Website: home-depot
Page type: customer-info-address
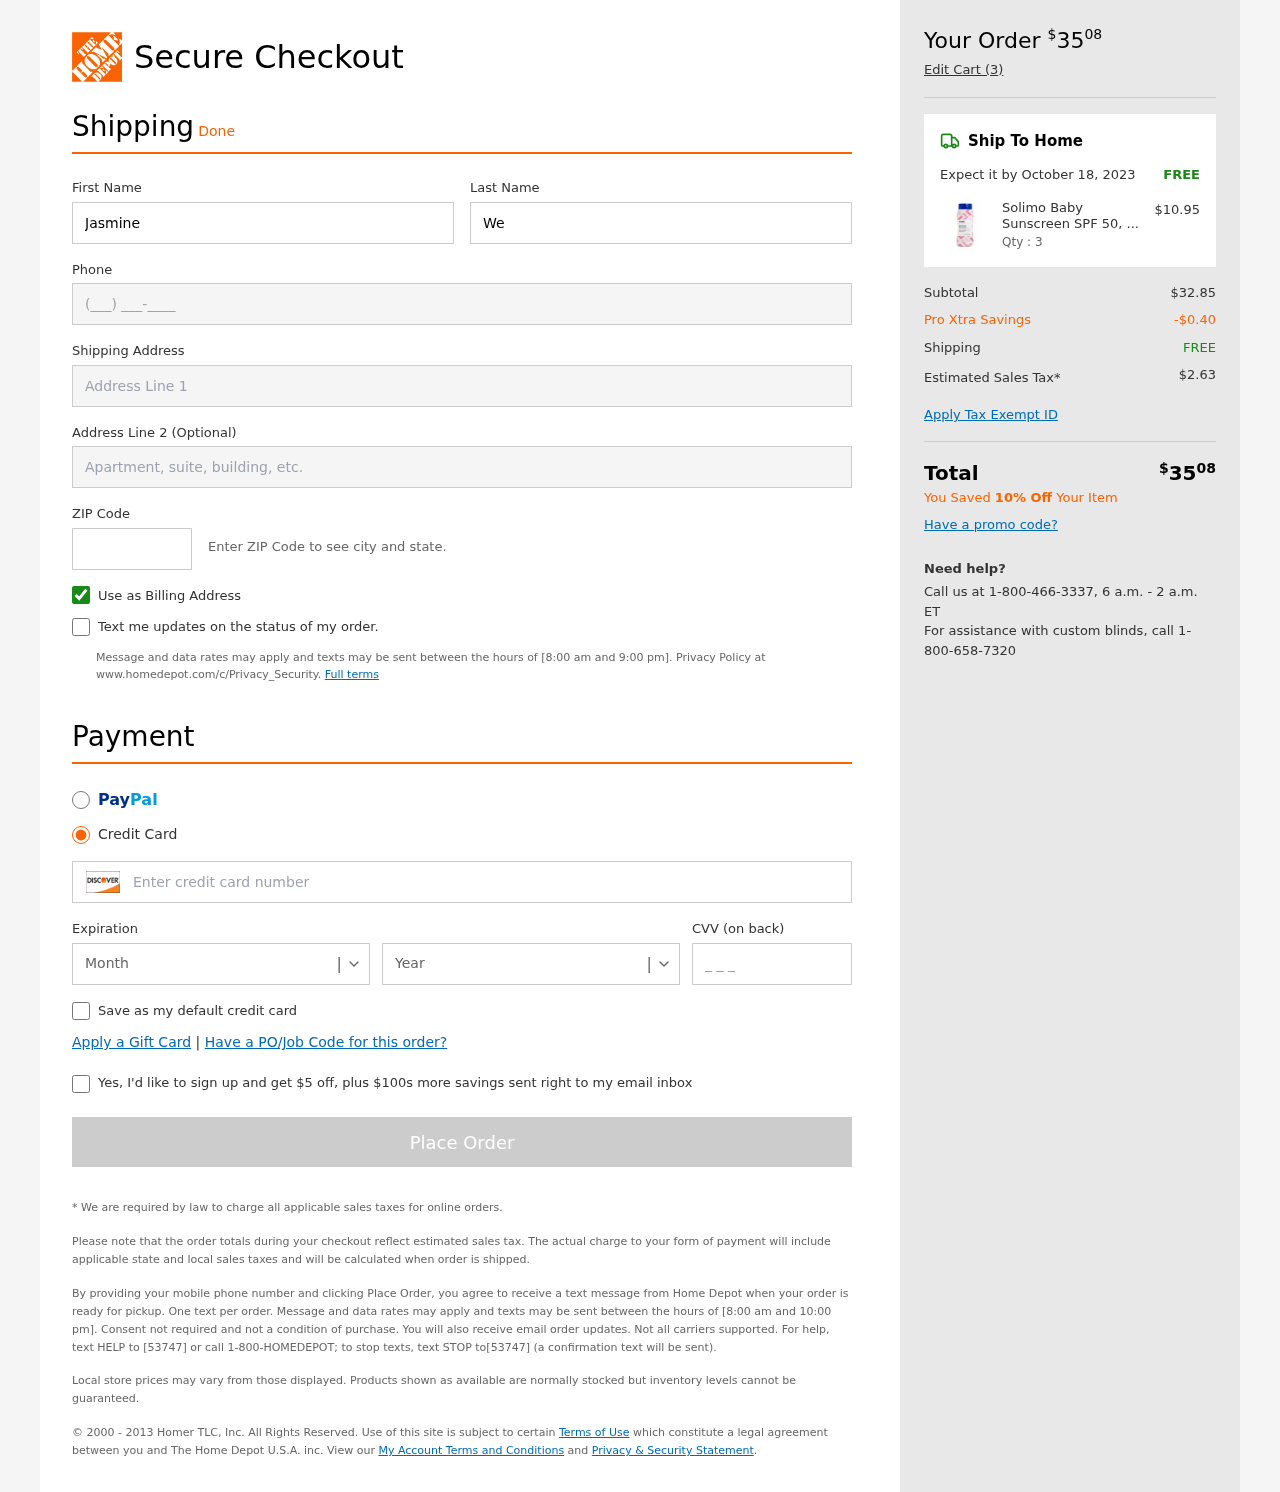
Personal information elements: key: PII_CARD_CVV
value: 697
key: PII_CARD_EXPIRY_MONTH
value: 02
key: PII_CARD_EXPIRY_YEAR
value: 30
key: PII_CARD_NUMBER
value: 6549 0234 9409 6271
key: PII_FIRSTNAME
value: Jasmine
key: PII_LASTNAME
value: Weber
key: PII_PHONE
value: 3889703657
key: PII_POSTCODE
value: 49762
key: PII_STREET
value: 3728 Walker Locks
Product elements: key: PRODUCT1_NAME
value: Solimo Baby Sunscreen SPF 50, 8 Fluid Ounce
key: PRODUCT1_PRICE
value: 10.95
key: PRODUCT1_QUANTITY
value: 3
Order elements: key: ORDER_TOTAL
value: $3508
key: ORDER_NUM_ITEMS
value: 3
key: ORDER_DELIVERY_DATE
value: October 18, 2023
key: ORDER_SHIPPING_COST
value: FREE
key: ORDER_SUBTOTAL
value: $32.85
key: ORDER_DISCOUNT
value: -$0.40
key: ORDER_SHIPPING_COST2
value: FREE
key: ORDER_TAX
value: $2.63
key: ORDER_TOTAL2
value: $3508
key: ORDER_SAVINGS_MESSAGE
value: You Saved 10% Off Your Item